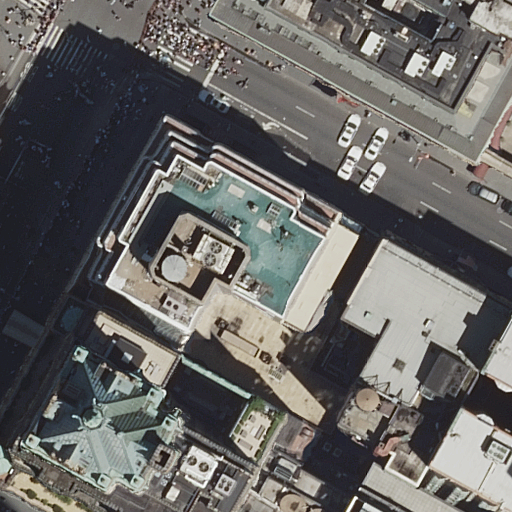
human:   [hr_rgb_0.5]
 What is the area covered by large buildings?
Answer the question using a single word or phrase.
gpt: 4206m2

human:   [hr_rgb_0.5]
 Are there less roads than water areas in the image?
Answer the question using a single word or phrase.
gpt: no

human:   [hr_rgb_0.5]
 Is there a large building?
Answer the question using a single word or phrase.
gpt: yes

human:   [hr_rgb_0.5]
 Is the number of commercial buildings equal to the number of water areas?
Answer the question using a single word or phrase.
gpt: no

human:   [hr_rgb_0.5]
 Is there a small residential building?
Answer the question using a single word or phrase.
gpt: yes

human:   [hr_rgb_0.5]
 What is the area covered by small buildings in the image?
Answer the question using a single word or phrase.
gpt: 30m2

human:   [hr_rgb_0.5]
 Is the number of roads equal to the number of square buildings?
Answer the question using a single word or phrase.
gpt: no

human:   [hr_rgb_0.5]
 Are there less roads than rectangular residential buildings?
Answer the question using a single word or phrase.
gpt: no

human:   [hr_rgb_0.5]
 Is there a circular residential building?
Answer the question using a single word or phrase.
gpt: no

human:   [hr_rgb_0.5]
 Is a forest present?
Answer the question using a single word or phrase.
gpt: no

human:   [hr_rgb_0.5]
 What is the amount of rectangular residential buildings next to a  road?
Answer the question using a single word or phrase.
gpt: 3

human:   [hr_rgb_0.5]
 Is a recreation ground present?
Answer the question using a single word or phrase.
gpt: no

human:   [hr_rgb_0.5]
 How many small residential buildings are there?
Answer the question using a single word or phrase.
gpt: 1

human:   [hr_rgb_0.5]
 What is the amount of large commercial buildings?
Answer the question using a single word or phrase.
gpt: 0

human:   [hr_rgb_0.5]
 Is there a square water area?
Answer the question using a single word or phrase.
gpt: no

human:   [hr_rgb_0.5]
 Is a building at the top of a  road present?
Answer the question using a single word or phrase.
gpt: yes

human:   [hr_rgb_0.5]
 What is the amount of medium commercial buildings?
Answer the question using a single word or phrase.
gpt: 1

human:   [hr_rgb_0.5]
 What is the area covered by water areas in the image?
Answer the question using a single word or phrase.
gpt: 0m2

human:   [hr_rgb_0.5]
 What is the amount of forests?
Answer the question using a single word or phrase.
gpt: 0

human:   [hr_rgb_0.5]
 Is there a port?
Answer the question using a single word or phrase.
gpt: no

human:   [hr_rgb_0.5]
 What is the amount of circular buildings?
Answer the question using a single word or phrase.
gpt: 0

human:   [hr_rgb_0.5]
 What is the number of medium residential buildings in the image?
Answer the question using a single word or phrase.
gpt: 2

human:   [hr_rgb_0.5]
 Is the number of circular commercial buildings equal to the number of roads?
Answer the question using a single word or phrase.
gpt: no

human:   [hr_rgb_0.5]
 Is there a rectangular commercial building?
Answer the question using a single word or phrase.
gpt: yes

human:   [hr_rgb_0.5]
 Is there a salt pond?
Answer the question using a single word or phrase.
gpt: no

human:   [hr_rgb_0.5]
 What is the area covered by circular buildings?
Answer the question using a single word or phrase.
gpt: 0m2

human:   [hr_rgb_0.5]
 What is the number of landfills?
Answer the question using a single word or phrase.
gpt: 0

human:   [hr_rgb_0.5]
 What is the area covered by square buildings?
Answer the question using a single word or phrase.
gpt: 0m2

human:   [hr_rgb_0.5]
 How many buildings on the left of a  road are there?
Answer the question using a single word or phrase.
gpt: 1

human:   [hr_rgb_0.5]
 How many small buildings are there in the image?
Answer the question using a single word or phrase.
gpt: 1

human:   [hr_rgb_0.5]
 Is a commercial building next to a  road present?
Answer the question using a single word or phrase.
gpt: yes

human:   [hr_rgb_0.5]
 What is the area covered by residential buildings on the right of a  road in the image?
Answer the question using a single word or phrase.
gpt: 4612m2

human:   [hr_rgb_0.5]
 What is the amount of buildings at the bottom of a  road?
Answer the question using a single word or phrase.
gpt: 6

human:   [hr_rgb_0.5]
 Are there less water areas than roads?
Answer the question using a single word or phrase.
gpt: yes

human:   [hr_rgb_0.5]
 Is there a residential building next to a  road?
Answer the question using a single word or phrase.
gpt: yes

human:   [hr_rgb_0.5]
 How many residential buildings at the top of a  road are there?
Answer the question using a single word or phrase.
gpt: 4